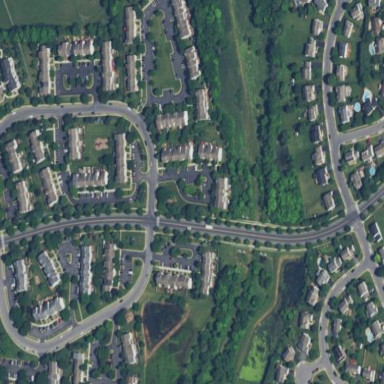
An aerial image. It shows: Residential area within neighborhood.